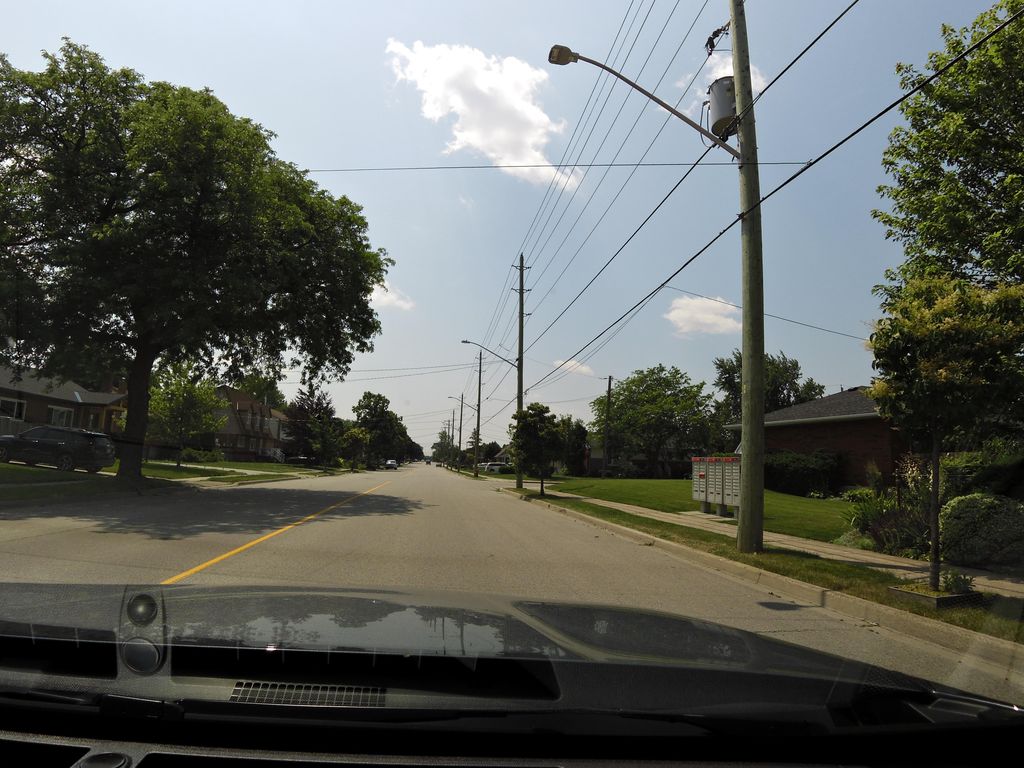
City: hamilton